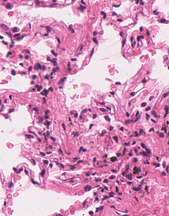
Tumor epithelial tissue: no
Tumor-associated stroma tissue: no
Normal tissue: yes